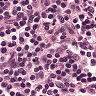
Metastatic tissue present: no